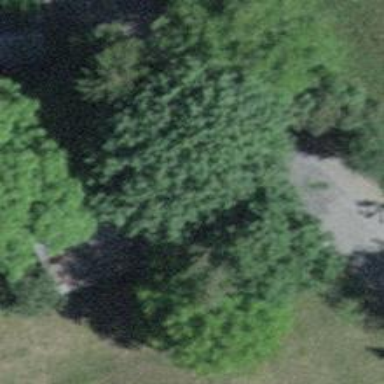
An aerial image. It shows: Shed.